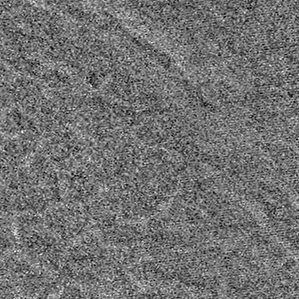
Label: frost